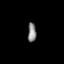
Tissue: lung
Cell type: T cells
Senescence score: 0.1916
Nuclear area (px): 157
Mean DAPI intensity: 135.656